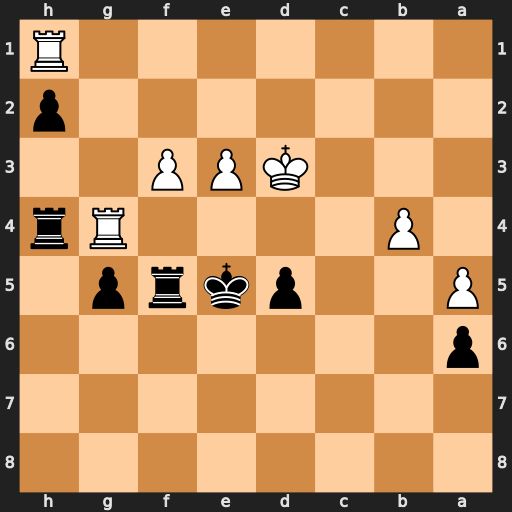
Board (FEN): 8/8/p7/P2pkrp1/1P4Rr/3KPP2/7p/7R
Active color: b
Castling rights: -
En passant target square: -
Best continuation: Rxg4 fxg4 Rf2